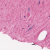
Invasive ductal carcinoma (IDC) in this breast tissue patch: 0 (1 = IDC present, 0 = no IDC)